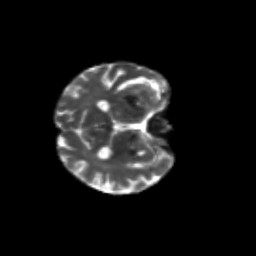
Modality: T2w
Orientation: axial
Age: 67
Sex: female
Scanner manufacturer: siemens
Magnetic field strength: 3 T
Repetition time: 4.71 s
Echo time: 0.0906 s